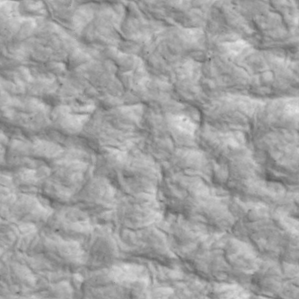
Label: non_frost